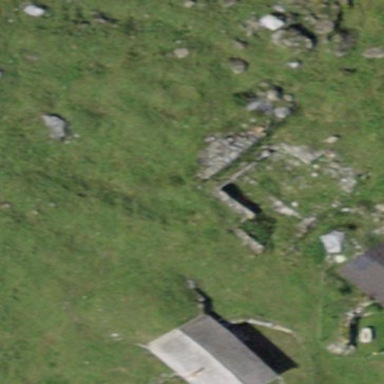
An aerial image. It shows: View of historic ruins.